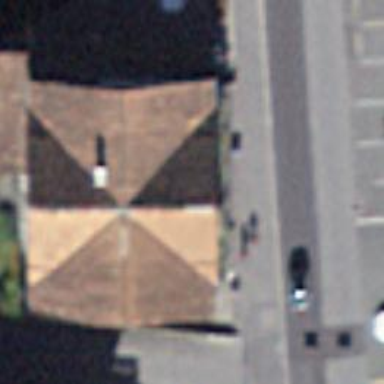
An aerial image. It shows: Cafe.